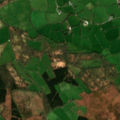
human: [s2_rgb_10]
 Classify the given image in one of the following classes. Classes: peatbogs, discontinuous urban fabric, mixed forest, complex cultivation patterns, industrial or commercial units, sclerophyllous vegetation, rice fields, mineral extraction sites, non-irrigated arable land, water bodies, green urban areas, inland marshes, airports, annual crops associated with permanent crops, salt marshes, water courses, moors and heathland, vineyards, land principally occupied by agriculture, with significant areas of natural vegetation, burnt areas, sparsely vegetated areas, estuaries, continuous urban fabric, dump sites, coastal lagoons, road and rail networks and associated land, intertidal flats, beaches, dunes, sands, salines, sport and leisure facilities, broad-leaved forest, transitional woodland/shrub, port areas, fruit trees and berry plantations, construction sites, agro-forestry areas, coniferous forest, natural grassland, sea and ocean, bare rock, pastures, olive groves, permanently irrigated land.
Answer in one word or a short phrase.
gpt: pastures, moors and heathland